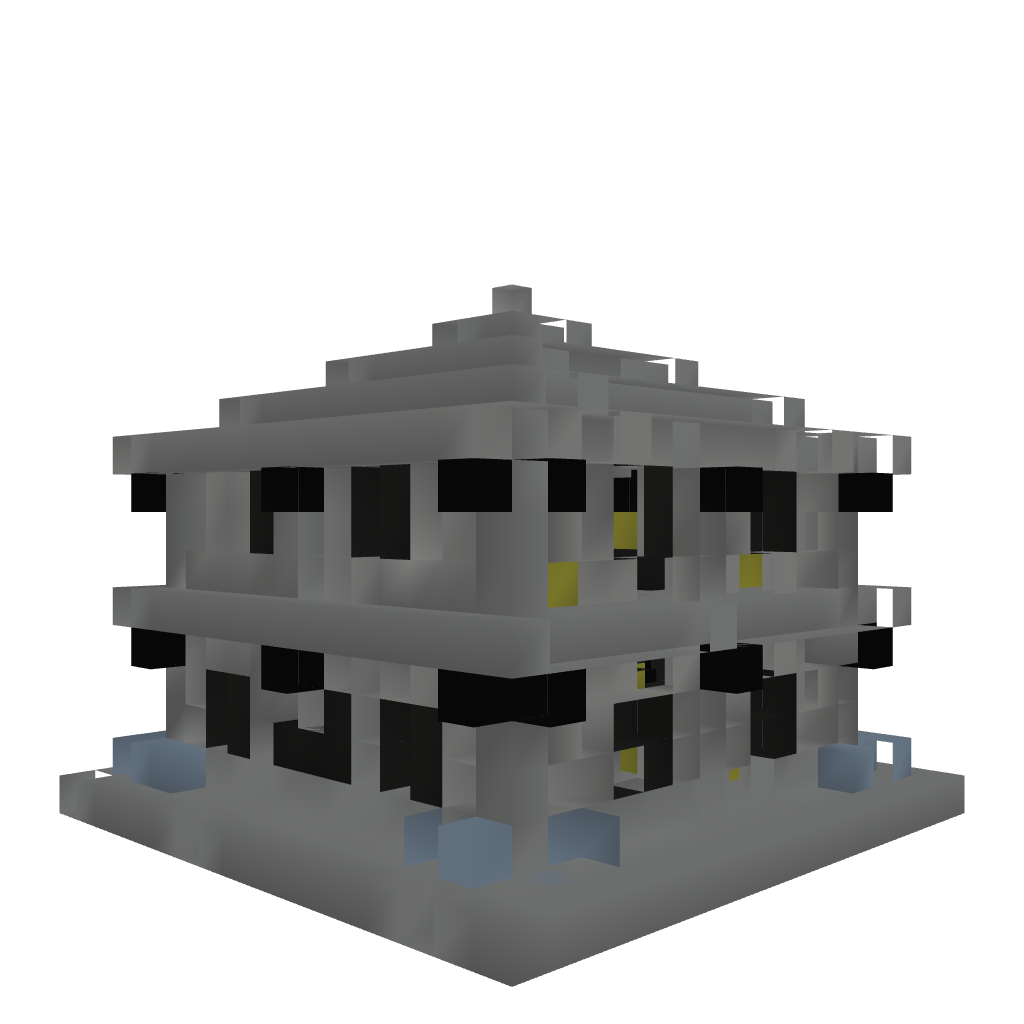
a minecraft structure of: BigHouse